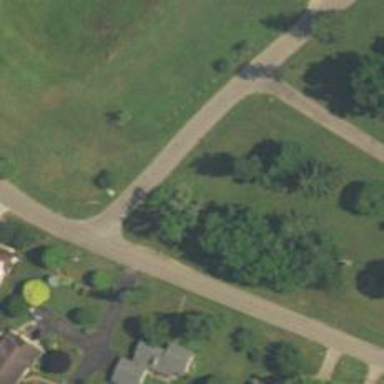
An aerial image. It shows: Disc golf basket.